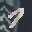
Label: 7